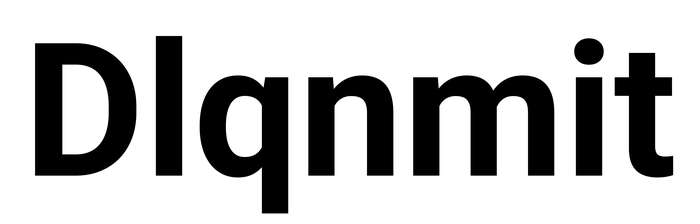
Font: Roboto_Bold